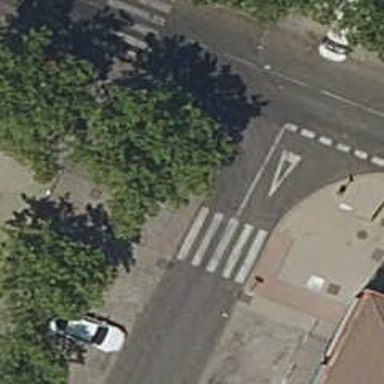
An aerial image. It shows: Uncontrolled road crossing with markings.